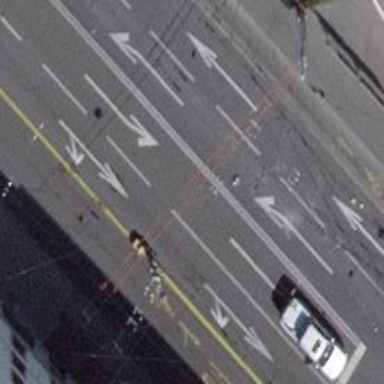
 bus lane which is shared with cyclists."